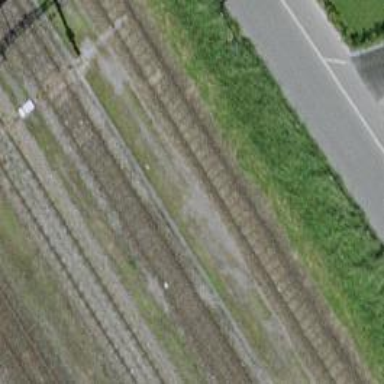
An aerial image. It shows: Railway siding with one electrified track and contact line for powering the train.